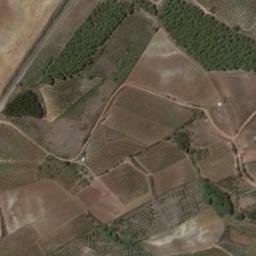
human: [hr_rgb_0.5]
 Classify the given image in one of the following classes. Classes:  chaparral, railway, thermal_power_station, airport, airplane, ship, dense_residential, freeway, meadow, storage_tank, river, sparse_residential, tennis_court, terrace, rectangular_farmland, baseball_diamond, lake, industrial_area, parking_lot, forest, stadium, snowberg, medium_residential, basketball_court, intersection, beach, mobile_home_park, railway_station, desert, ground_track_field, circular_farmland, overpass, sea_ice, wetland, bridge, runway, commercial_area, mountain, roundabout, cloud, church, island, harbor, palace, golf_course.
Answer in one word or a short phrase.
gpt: terrace